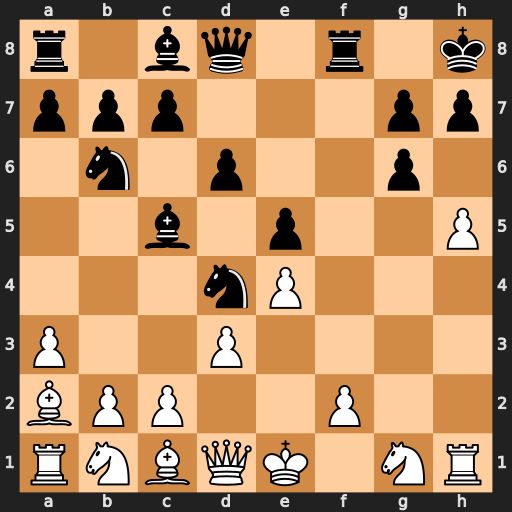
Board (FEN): r1bq1r1k/ppp3pp/1n1p2p1/2b1p2P/3nP3/P2P4/BPP2P2/RNBQK1NR
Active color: w
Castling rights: KQ
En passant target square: -
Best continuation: hxg6 Nxc2+ Qxc2